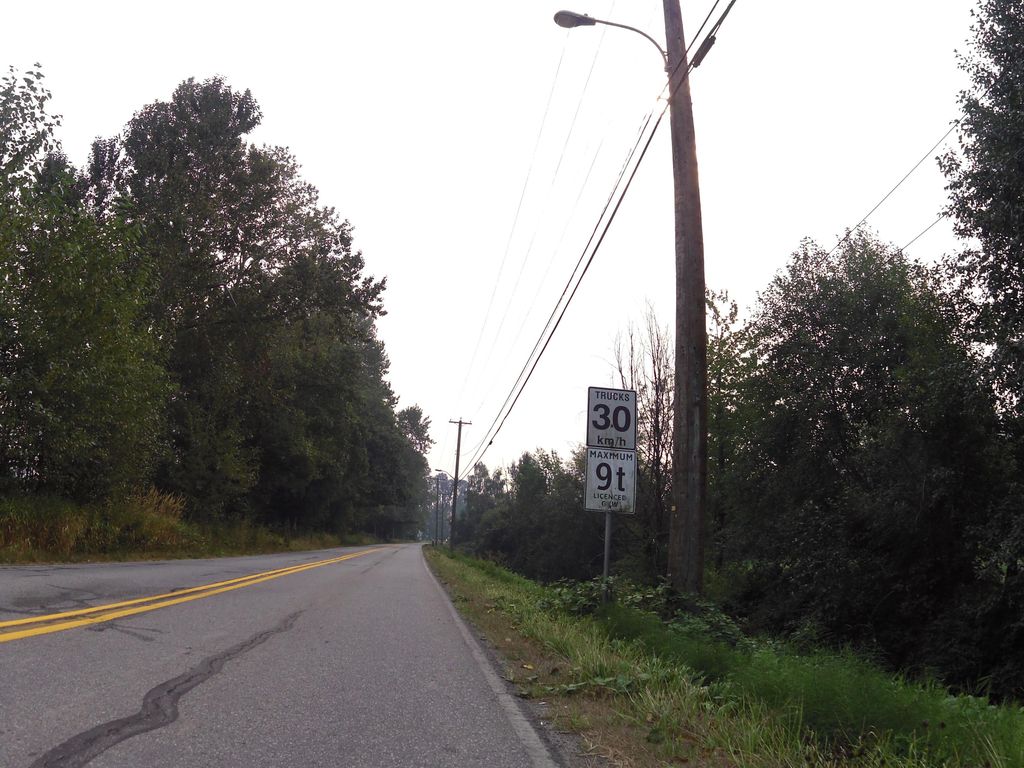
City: vancouver